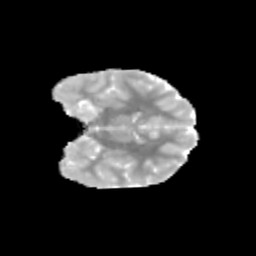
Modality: MD
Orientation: coronal
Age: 10
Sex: female
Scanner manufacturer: siemens
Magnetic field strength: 3 T
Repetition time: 3.8 s
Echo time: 0.07 s